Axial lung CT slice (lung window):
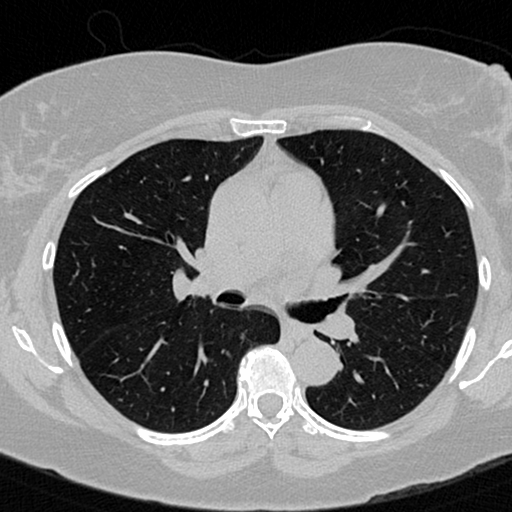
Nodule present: no